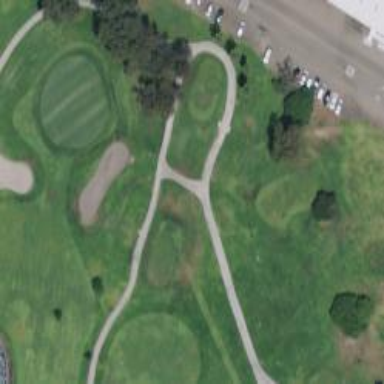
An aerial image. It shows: Path designated for golf carts.